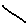
Label: line